Field crop: maize
Growth stage: 2
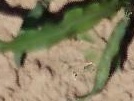
Species: maize